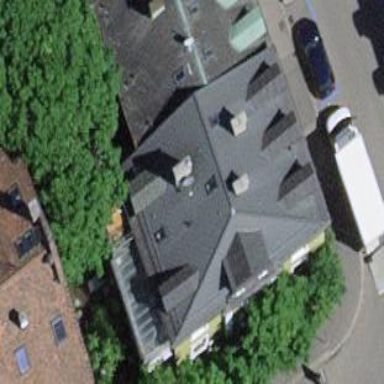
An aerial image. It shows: Terrace building.